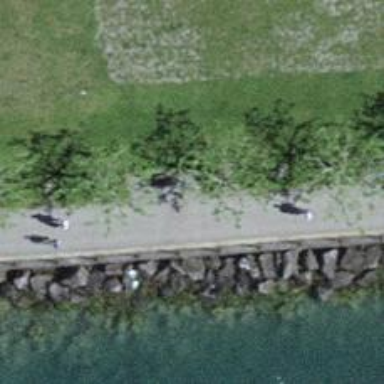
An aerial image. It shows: Bench for seating.